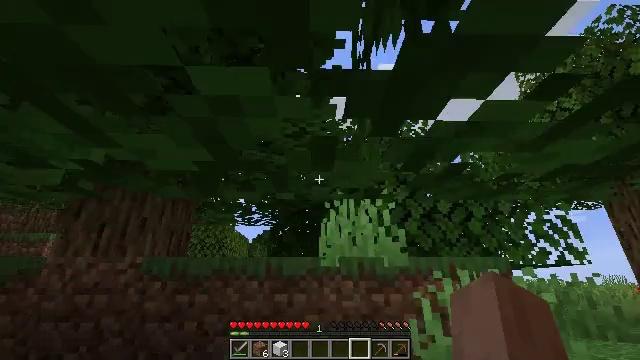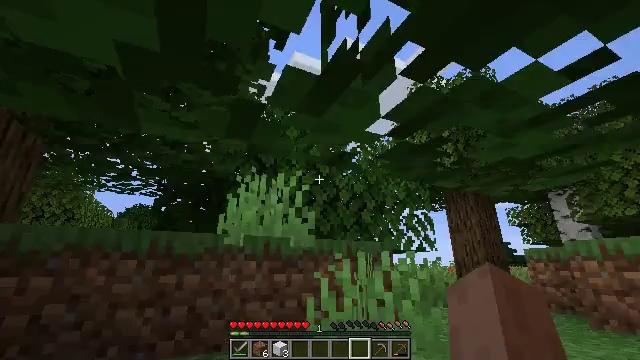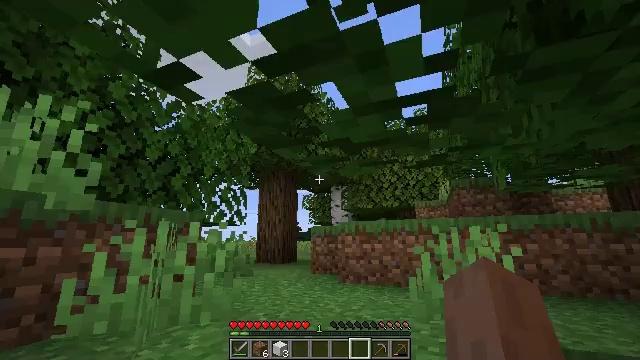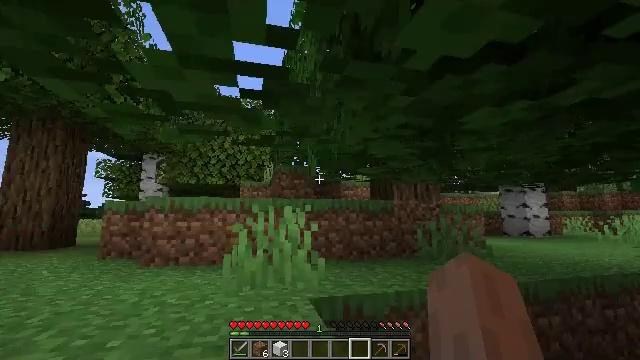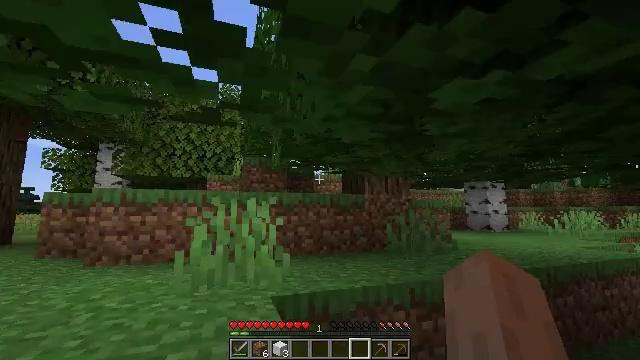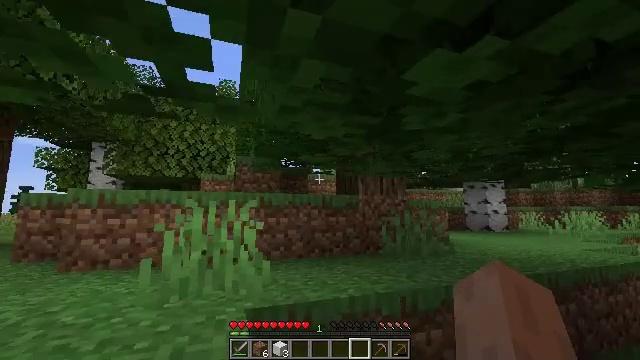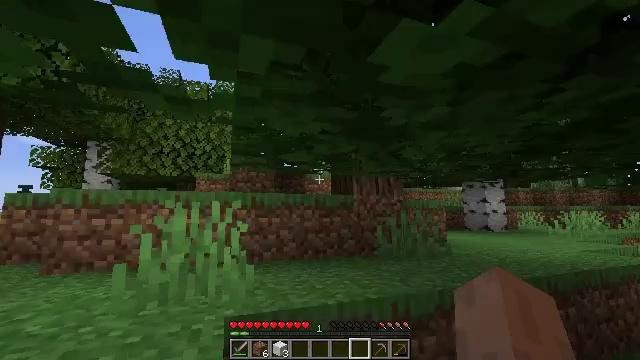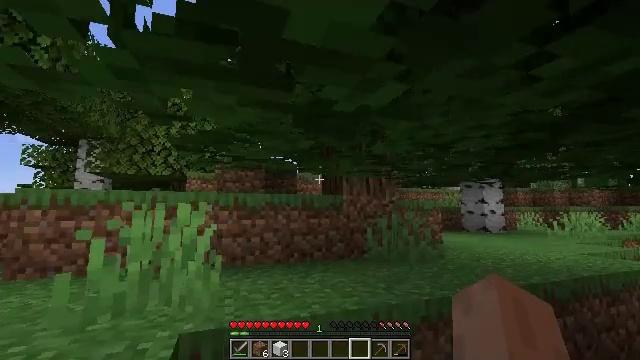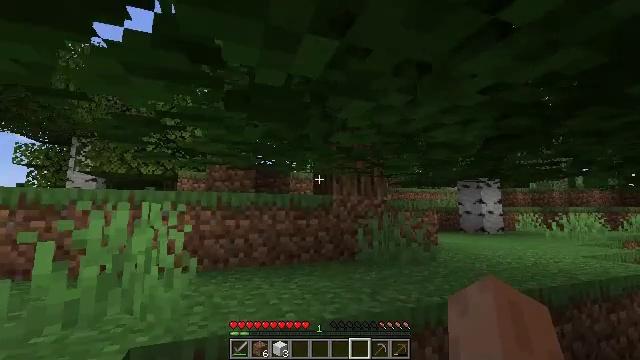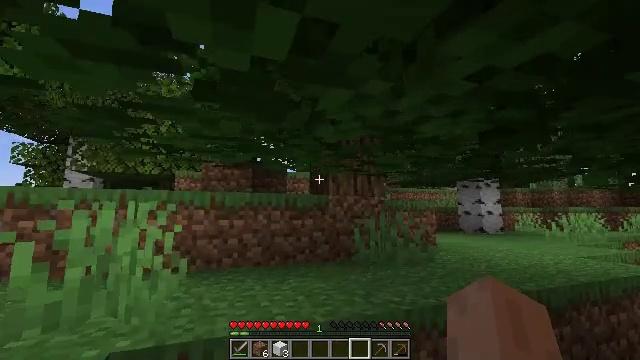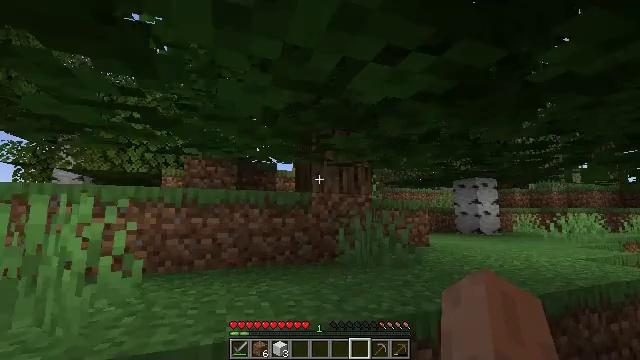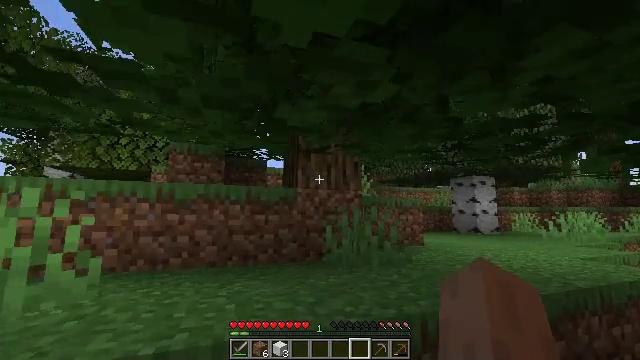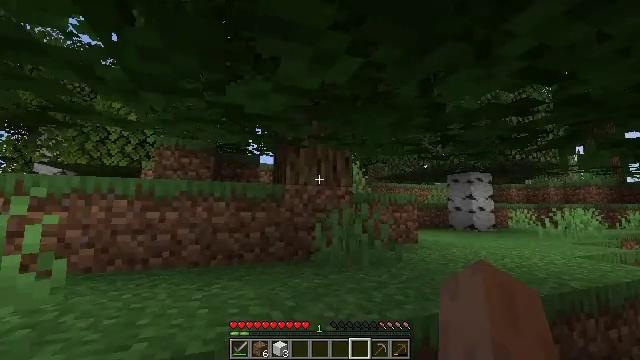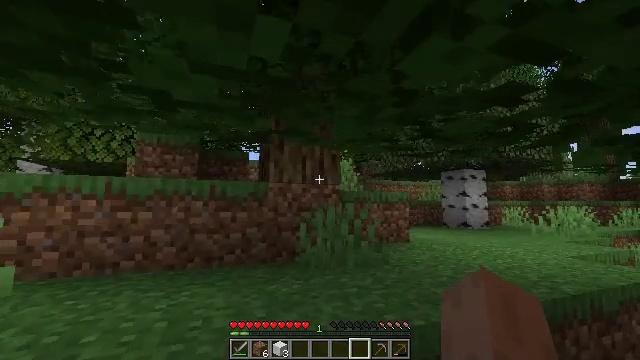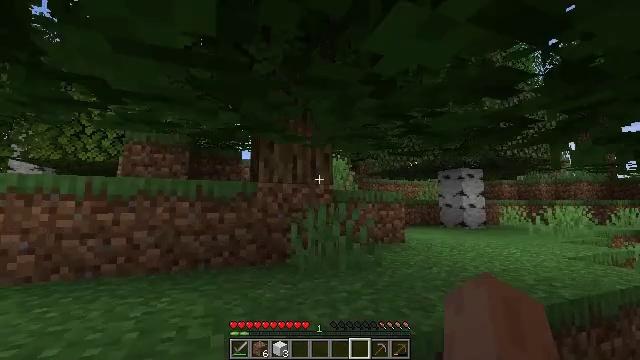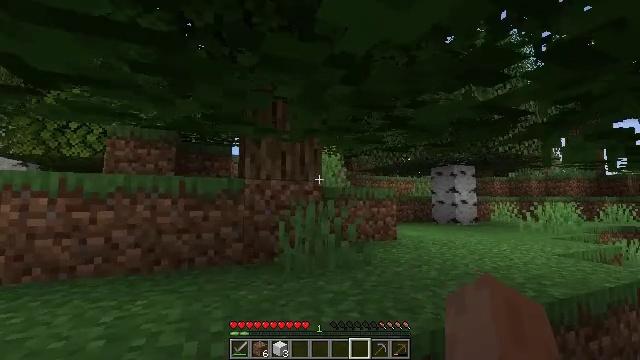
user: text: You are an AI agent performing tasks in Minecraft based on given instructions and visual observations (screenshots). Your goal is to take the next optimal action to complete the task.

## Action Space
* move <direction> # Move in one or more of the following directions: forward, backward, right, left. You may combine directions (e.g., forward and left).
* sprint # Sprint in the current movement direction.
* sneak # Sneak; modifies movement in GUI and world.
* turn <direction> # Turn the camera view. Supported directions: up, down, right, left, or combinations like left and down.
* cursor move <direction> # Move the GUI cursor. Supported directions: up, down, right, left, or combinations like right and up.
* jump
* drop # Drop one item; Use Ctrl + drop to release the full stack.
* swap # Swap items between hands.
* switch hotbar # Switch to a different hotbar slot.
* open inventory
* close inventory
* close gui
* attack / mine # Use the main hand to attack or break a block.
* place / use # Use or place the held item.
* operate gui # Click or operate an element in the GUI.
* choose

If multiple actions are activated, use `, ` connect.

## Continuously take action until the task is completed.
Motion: motion action
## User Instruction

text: Cook mutton in the furnace to get cooked mutton.
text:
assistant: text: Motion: move forward, turn right and down
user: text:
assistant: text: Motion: move forward and move right, turn right and down
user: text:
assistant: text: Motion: move forward and move right, turn right and down
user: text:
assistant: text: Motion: move forward and move right, turn right
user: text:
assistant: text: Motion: move forward and move right
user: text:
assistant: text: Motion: move forward and move right
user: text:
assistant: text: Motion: move forward and move right
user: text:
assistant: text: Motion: move forward and move right
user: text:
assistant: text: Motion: move forward and move right
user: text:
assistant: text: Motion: move forward and move right
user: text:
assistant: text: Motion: move forward and move right
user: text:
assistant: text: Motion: move forward and move right
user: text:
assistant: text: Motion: move forward and move right
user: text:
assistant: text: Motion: move forward and move right
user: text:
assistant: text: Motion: move forward and move right, turn right
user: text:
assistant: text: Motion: move forward and move right, turn right and down
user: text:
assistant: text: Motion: move forward and move right, turn right and down
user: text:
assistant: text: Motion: move forward and move right, turn right and down
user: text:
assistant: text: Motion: move forward and move right, turn right
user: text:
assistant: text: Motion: move forward and move right
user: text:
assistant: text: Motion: move forward and move right
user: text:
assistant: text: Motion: move forward and move right, turn left
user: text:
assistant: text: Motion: move forward and move right
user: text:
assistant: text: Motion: move forward and move right
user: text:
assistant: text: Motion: move forward and move right
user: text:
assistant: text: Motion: move forward and move right
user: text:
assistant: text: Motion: move forward and move right, turn left
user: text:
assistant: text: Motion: move forward and move right, turn left
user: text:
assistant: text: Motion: move forward and move right, turn left
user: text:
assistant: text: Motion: move forward and move right, turn left